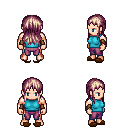
a pixel art fantasy rpg character, male body template, human, light skin, teal sleeveless shirt, magenta pants, white blonde unkempt hairstyle, leather bracers, brown slippers, four views (front, back, left, right), 2x2 character sprite sheet, small pixel art, hard edges, no anti-aliasing